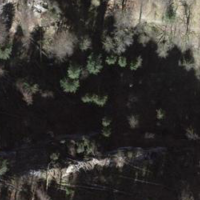
EUNIS habitat code: 43
Species observed at this site:
Cardamine heptaphylla